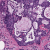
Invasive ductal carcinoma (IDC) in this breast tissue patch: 0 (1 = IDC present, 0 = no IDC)